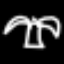
Label: palm tree